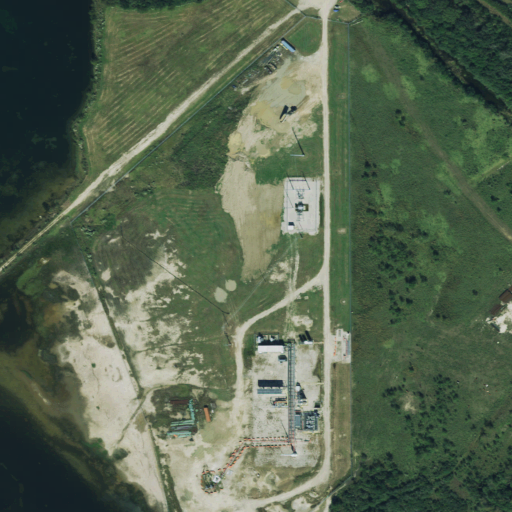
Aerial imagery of mountain in Texas named Spindletop Hill containing medium intensity development, open water, pasture, woody wetlands, open development, low intensity development, herbaceous wetlands, high intensity development, grassland, and barren land